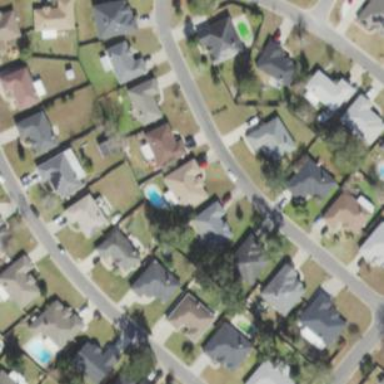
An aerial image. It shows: This residential area consists of single-family homes.